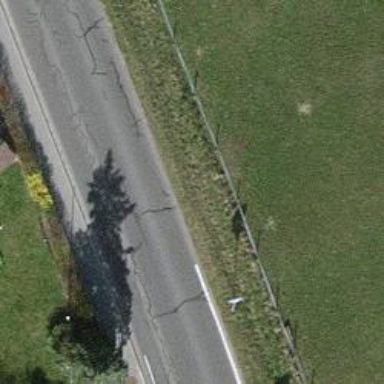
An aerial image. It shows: Tertiary road with asphalt surface.